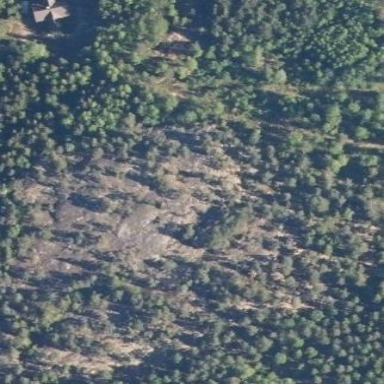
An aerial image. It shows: Landscape of bare rock.